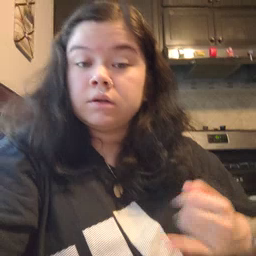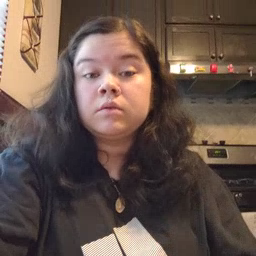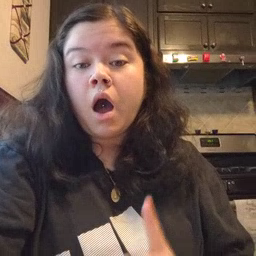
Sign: up